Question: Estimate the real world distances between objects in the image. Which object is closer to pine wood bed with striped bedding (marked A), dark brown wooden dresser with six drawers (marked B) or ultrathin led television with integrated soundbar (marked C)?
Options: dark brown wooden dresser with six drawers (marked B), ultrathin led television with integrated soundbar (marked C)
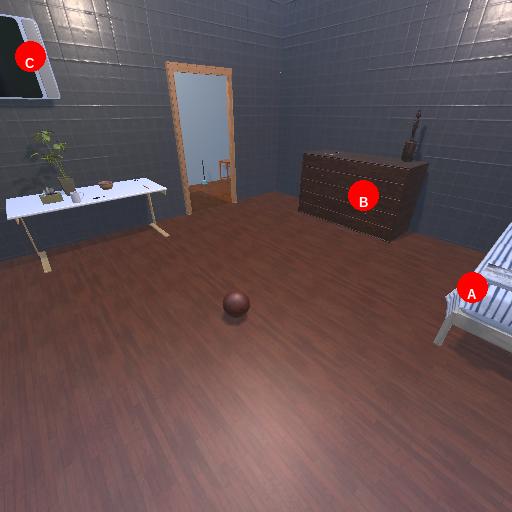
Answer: dark brown wooden dresser with six drawers (marked B)